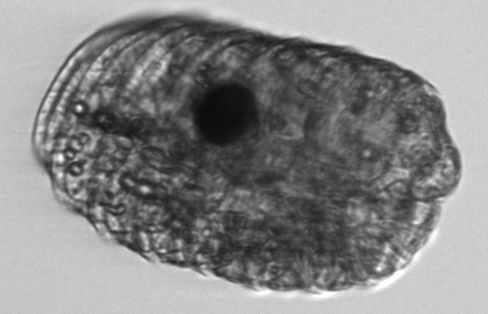
Label: Polykrikos